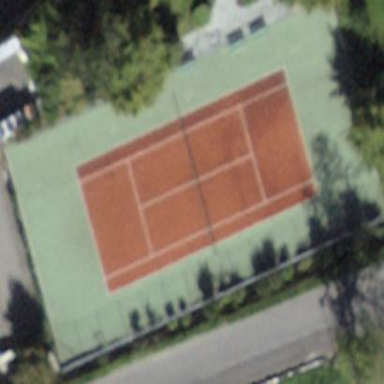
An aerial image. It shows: Tennis court on pitch.